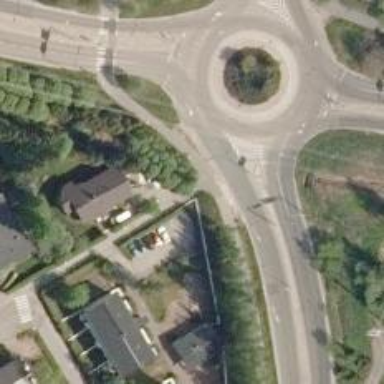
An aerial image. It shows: Asphalt cycleway.